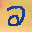
Label: 2